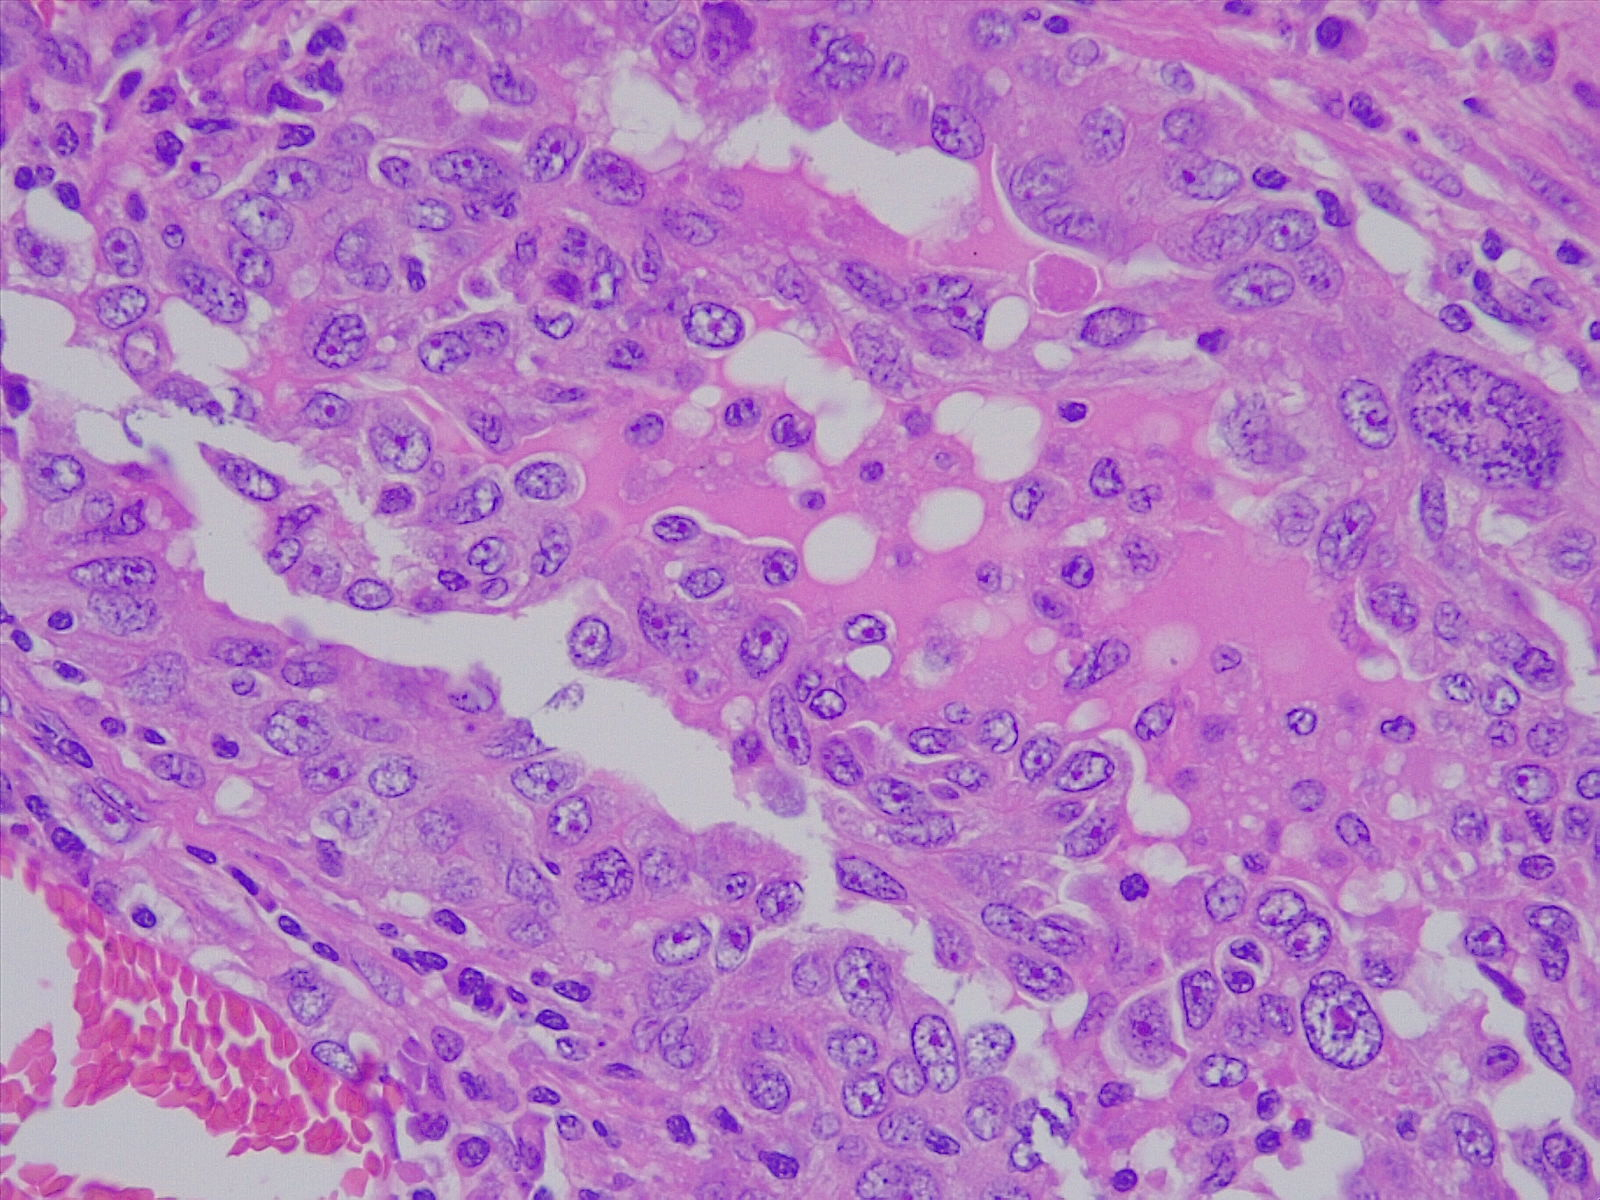
Label: lung adenocarcinoma, moderately differentiated